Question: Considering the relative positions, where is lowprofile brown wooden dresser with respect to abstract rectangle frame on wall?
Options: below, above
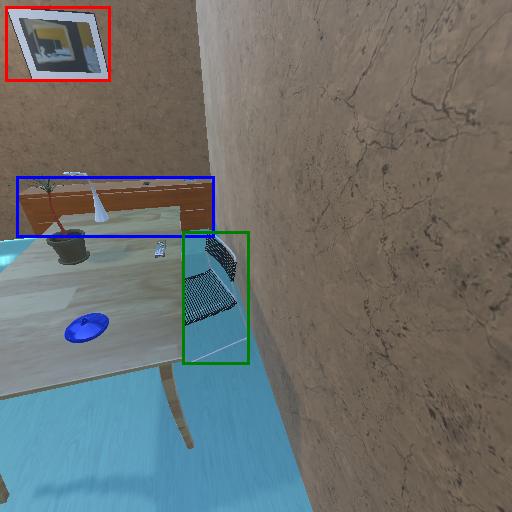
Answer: below